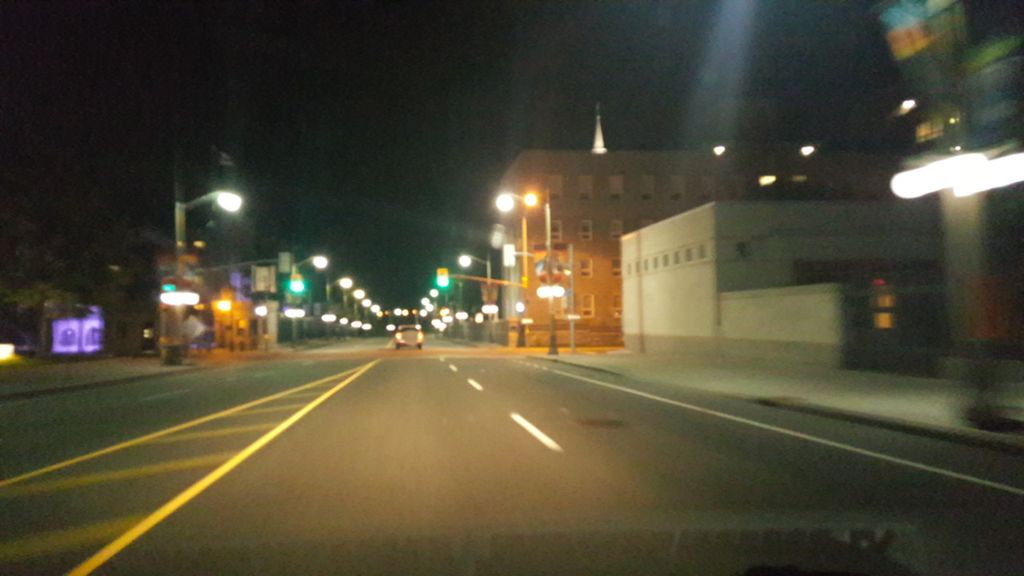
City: ottawa-gatineau